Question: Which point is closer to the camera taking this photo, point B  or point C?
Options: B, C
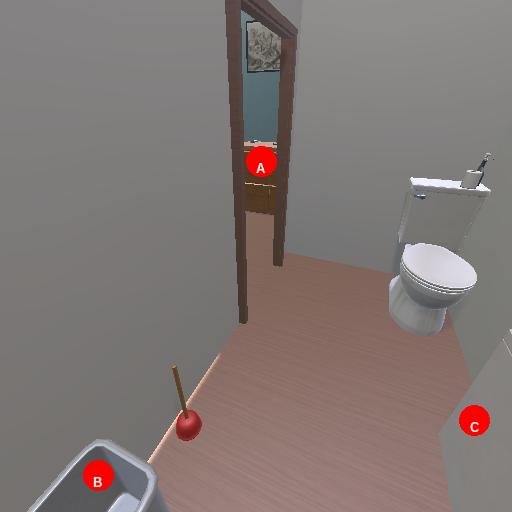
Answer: B